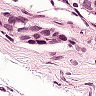
Metastatic tissue present: yes